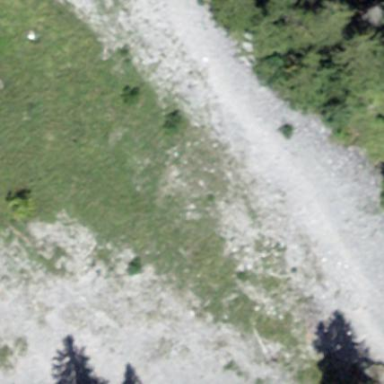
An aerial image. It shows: Scree landscape.